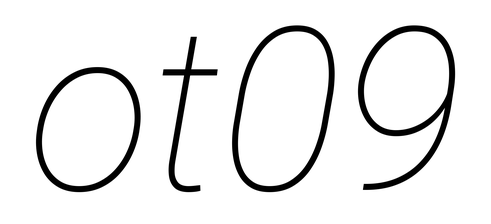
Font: Roboto-Italic_Thin_Italic